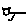
Label: cat